Question: I have a basic MVC 4 site and am trying to display a picture that is stored in a blob storage container in my Azure cloud account. I store a list of image 'Uri's' in a string 'List' and pass these to a 'View' where they should display
The following image shows the container in Azure. that there is an image stored in it with a size of 101.28KB:

This is the code I am trying to use to retrieve the blobs and then read the image 'Uri's':
'AzureStorageController' with a 'Pics' Action Method:
'''
public ActionResult Pics()
{
var imageList = new List<string>();
var imagesAzure = new myBlobStorageService();
var container = imagesAzure.GetCloudBlobContainer();
foreach (var blobItem in container.ListBlobs())
{
imageList.Add(blobItem.Uri.ToString());
}
return View(imageList);
}
'''
The 'GetCloudBlobContainer' Method of the 'myBlobStorageService' class:
'''
public CloudBlobContainer GetCloudBlobContainer()
{
string accountName = "fmfcpics";
string accountKey = "xxxxxx/yyyyyyyyy/<PHONE>==";
StorageCredentials credentials = new StorageCredentials(accountName, accountKey);
CloudStorageAccount storageAccount = new CloudStorageAccount(credentials, true);
CloudBlobClient blobClient = storageAccount.CreateCloudBlobClient();
CloudBlobContainer container = blobClient.GetContainerReference("images");
if (container.CreateIfNotExists())
{
container.SetPermissions(new BlobContainerPermissions() { PublicAccess = BlobContainerPublicAccessType.Blob });
}
return container;
}
'''
The 'Pics' View:
'''
@{
ViewBag.Title = "Pics";
}
<h2>Pics</h2>
@foreach (var item in Model)
{
<img src="@item" alt="picture" width="200" height="200" />
}
'''
The Uri that is in the list that is being passed to the Pics View is: <URL> but it does not feature the image file name.
Any help with this would be appreciated.
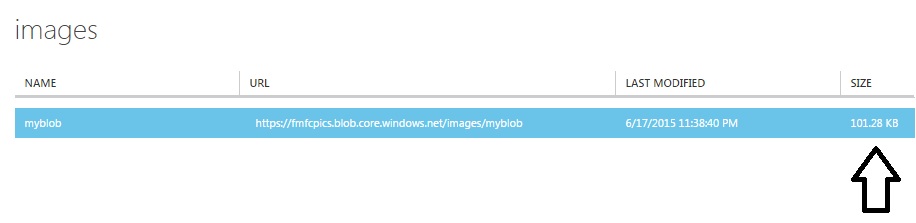
Answer: As Guarav has stated already, a good thing to check would be to make sure your container is not "Private".